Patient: sex M, age 44
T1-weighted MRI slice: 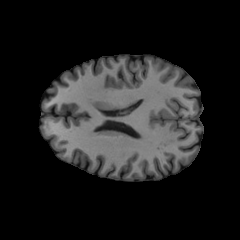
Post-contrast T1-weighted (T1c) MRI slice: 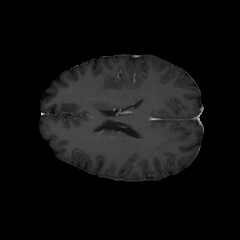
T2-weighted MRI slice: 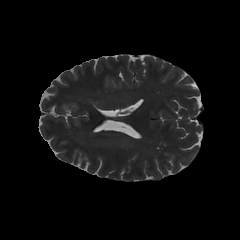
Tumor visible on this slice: no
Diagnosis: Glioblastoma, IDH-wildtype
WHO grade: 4